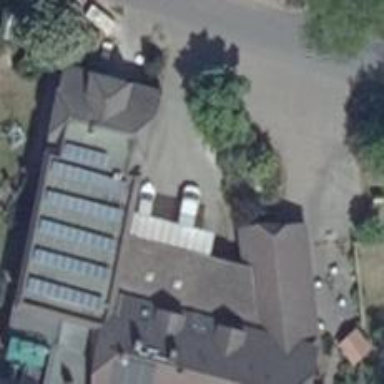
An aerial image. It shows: Cafe.